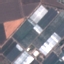
Label: Industrial